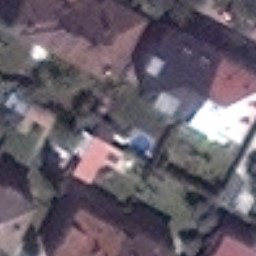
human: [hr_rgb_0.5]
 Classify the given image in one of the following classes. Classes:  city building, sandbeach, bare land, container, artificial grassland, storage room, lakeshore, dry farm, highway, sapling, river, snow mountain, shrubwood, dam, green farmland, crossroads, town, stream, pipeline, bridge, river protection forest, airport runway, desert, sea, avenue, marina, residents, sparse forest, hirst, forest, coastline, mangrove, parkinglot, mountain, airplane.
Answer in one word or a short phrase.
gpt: residents